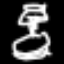
Label: hourglass